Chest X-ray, AP view. Patient: 44 years old, sex M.
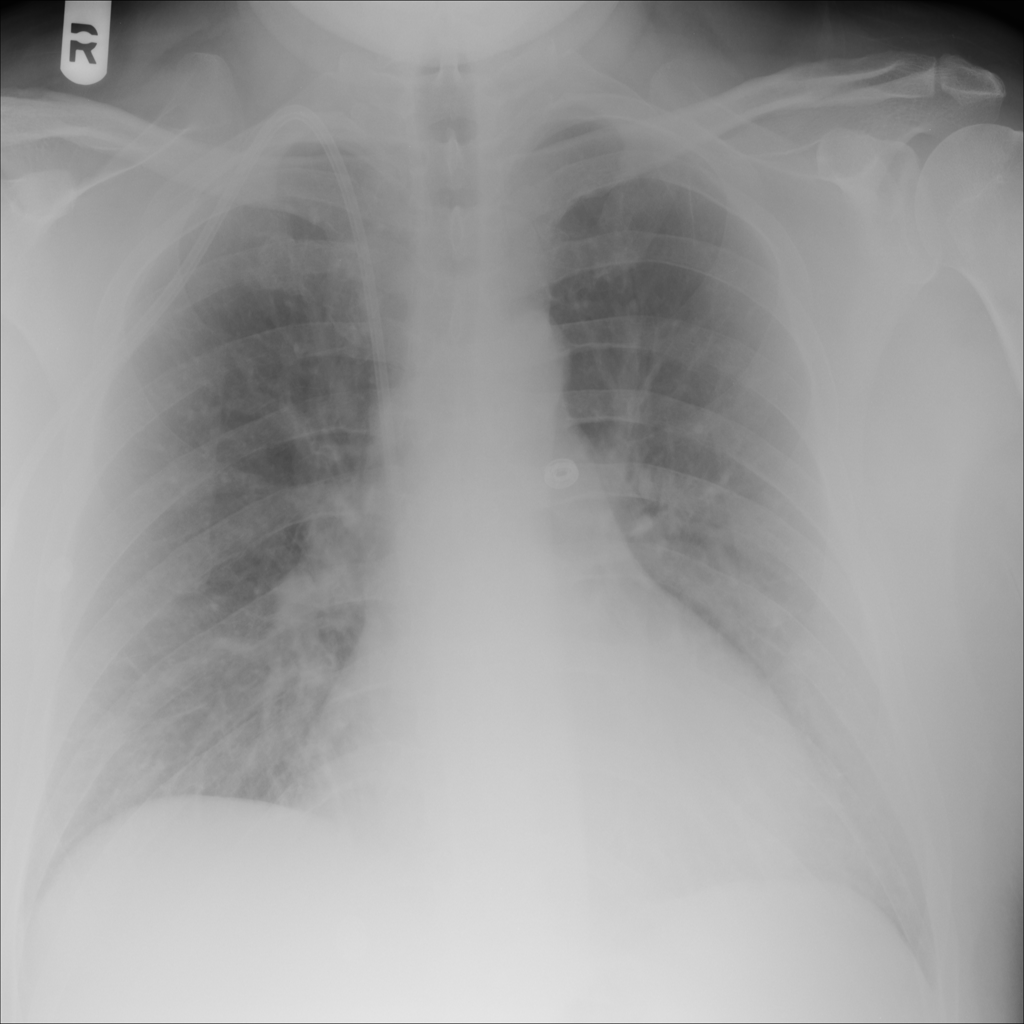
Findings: No Finding